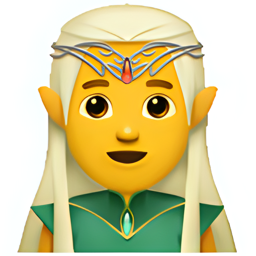
Name: elf
Emoji: 🧝
Group: People & Body
Sub-group: person-fantasy